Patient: sex M, age 55
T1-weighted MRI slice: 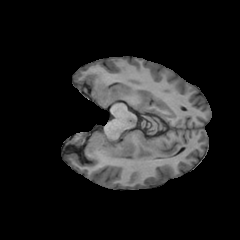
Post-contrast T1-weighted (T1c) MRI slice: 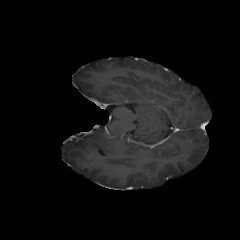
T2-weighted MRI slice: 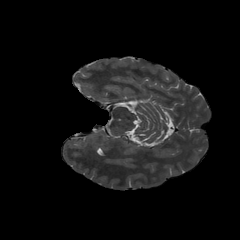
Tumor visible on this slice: no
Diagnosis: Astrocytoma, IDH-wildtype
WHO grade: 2